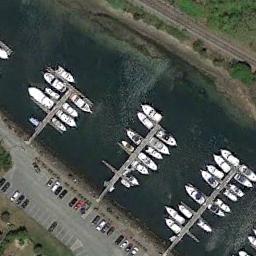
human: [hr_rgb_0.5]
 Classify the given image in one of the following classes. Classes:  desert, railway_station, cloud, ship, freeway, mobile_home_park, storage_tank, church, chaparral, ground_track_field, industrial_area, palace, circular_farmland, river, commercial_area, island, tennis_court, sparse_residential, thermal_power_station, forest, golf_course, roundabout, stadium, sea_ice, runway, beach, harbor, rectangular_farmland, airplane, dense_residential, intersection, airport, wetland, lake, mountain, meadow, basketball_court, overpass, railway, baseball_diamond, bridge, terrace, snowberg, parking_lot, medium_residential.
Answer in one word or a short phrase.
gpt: harbor